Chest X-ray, PA view. Patient: 38 years old, sex F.
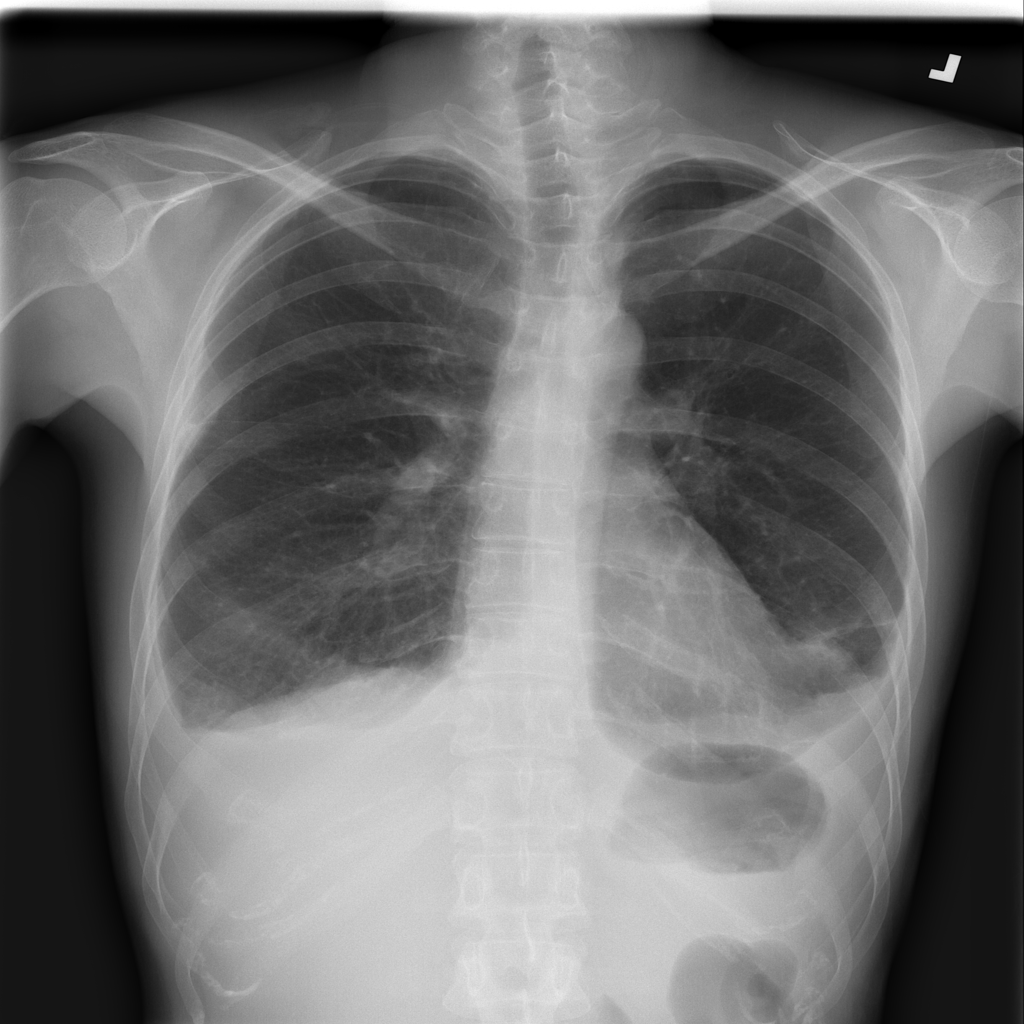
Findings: Atelectasis, Effusion